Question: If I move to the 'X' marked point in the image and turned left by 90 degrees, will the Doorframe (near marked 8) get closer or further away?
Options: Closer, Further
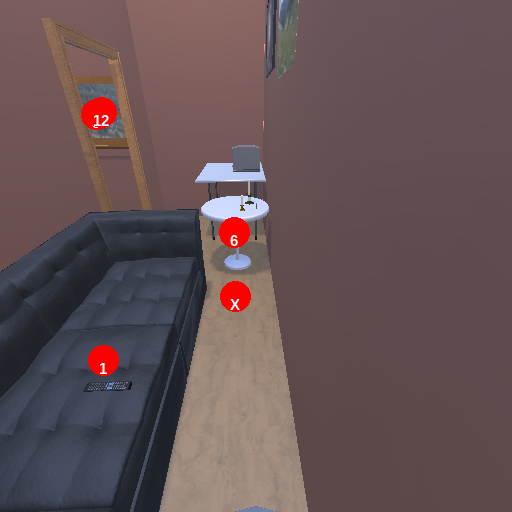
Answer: Closer